Interaction volume radius: 5 \u00c5
Interaction volume height: 35 \u00c5
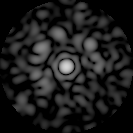
Disorder parameter: 0.8026